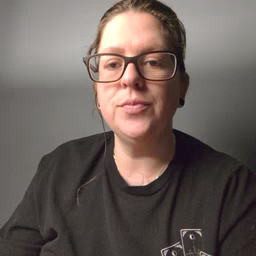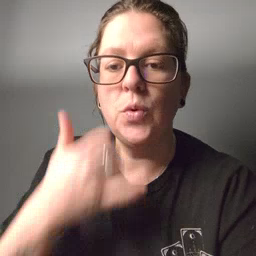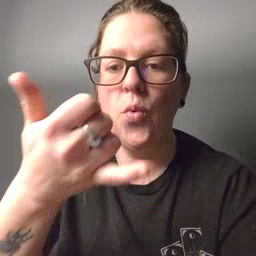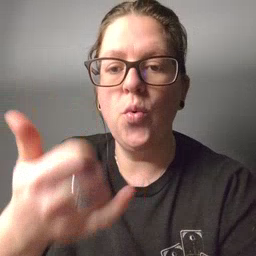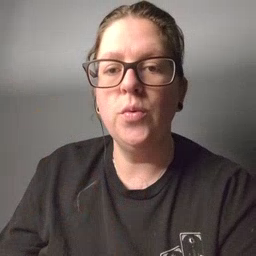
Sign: callonphone